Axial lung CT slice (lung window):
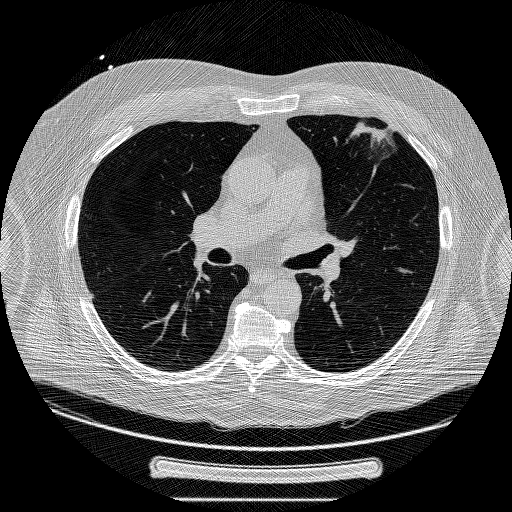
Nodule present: yes
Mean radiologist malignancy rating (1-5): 5